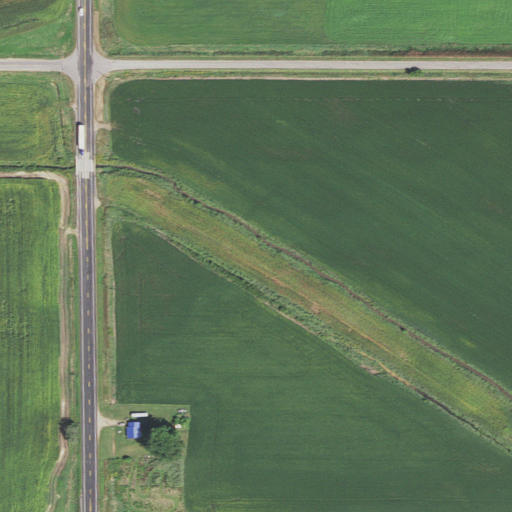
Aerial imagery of valley in Wisconsin named Sugar Grove Valley containing cultivated crops, low intensity development, open development, and medium intensity development